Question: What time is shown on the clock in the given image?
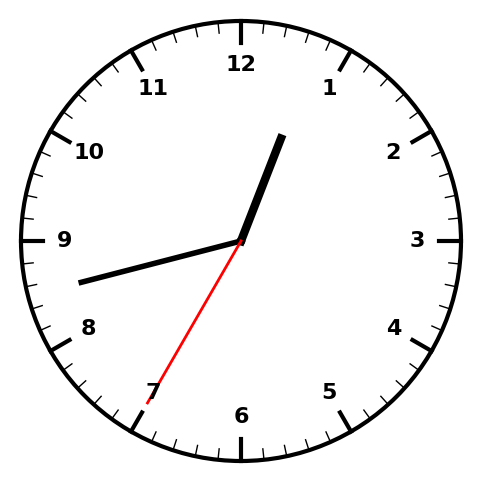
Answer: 12:42:35